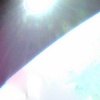
Label: sunburn